Question: I am trying to organize my MVC project and more specifically the views and partial views in the project. But because of where the folders are located, I have to give return view a string path.
I have this simple view called ContactSearch.cshtml
'''
@{
ViewBag.Title = "Contact Search";
}
<!-- Partial view - Search criteria -->
@{
//Html.RenderPartial("_EnquiryBreadCrumb", "Enquiry");
@Html.Action("_EnquiryBreadCrumb", "Enquiry")
}
<!-- Partial view - Search results grid -->
@{
}
'''
The enquiry controller then handles the partialview:
'''
public class EnquiryController : Controller
{
#region Partials
public ActionResult _EnquiryBreadCrumb()
{
return View("~/PartialViews/Enquiry/_EnquiryBreadCrumb.cshtml");
}
#endregion
}
'''
When I return view I get this runtime error:
'''
The view at '~/PartialViews/Enquiry/_EnquiryBreadCrumb.cshtml' must derive from WebViewPage, or WebViewPage<TModel>.
Description: An unhandled exception occurred during the execution of the current web request. Please review the stack trace for more information about the error and where it originated in the code.
Exception Details: System.InvalidOperationException: The view at '~/PartialViews/Enquiry/_EnquiryBreadCrumb.cshtml' must derive from WebViewPage, or WebViewPage<TModel>.
Source Error:
Line 7: @{
Line 8: //Html.RenderPartial("_EnquiryBreadCrumb", "Enquiry");
Line 9: @Html.Action("_EnquiryBreadCrumb", "Enquiry")
Line 10: }
Line 11:
Source File: c:\Projects2\AMT2014_Prototype\AMT2014_Prototype\Views\Search\ContactSearch.cshtml Line: 9
'''
See screenshot for my file structure:

I want to fix this runtime error and display the partial view on the page. I am using MVC 5.
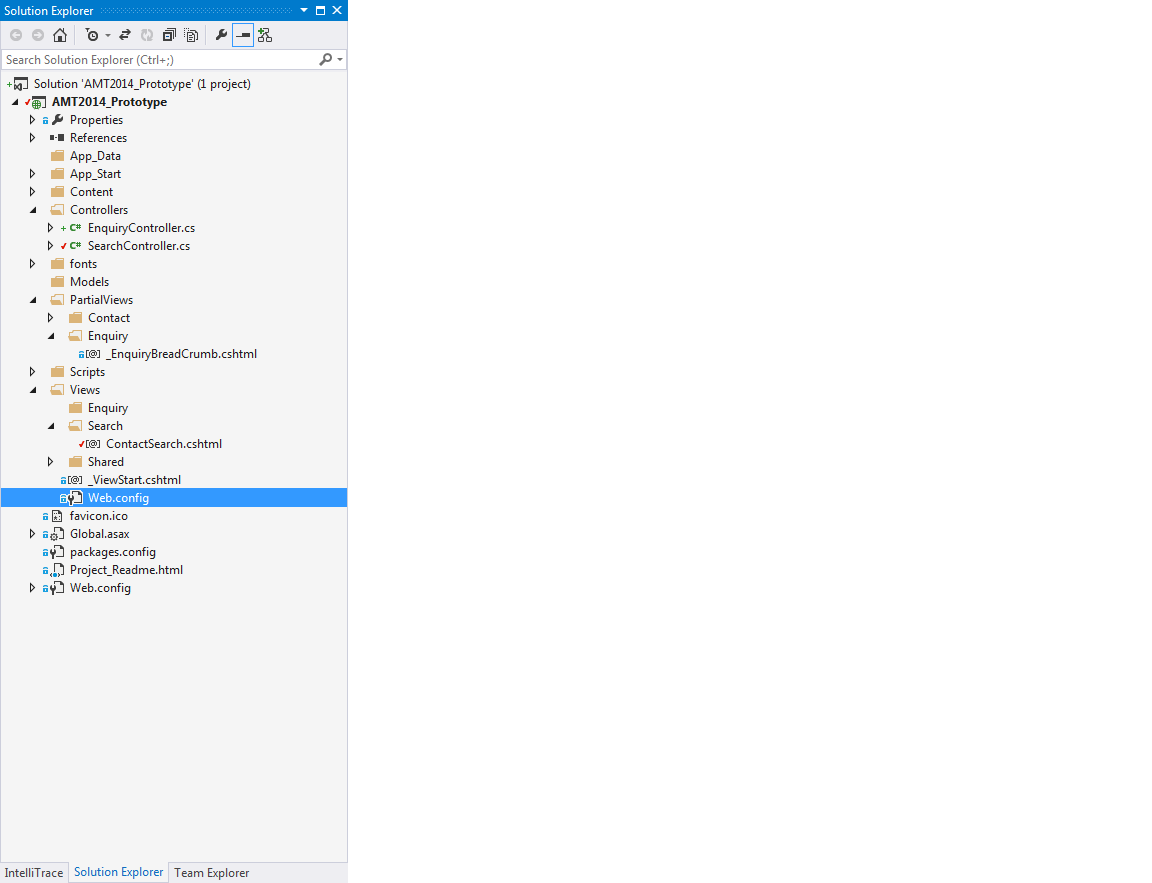
Answer: please refer to the following link for a more detailed explanation of how to fix your problem - <URL>
But basically, the issue is that since you put the partial view in a custom location there is no web.config there that has a RAZOR include.
Try including a copy of your web.config in your partialviews folder and see if it works